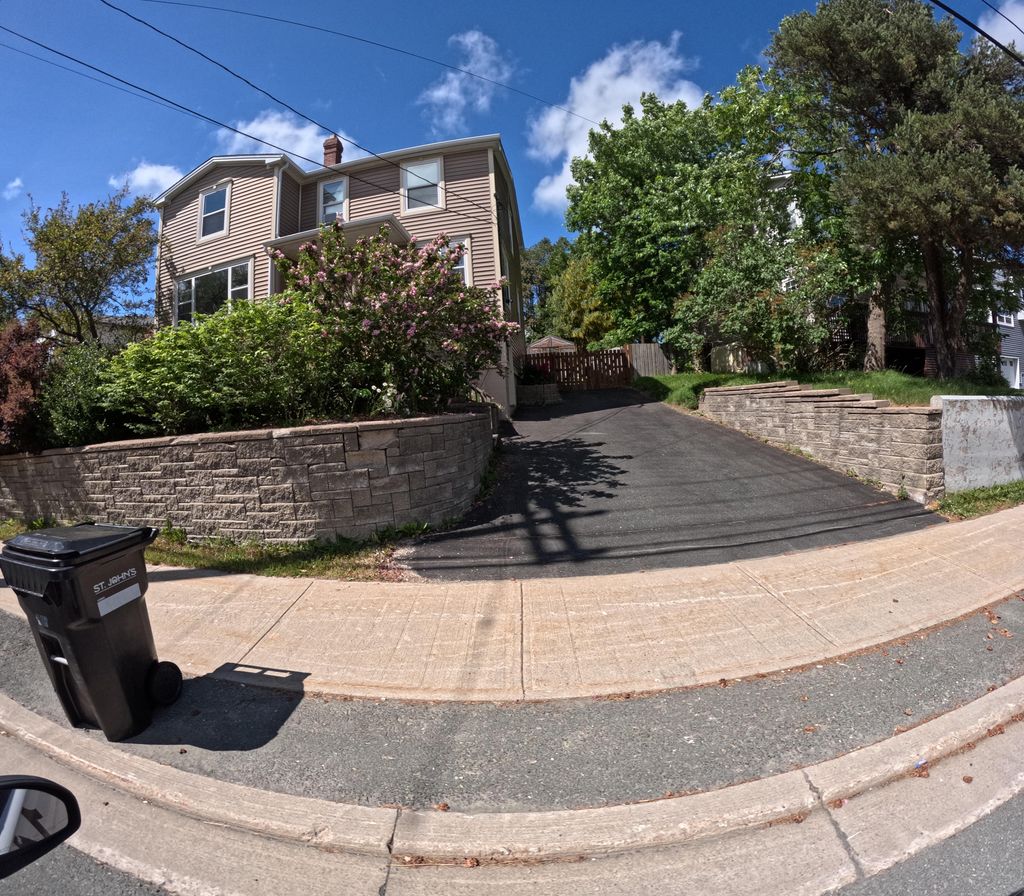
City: st_johns